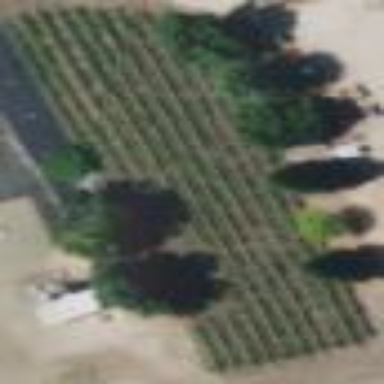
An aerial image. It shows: Vineyard where grapes are grown.